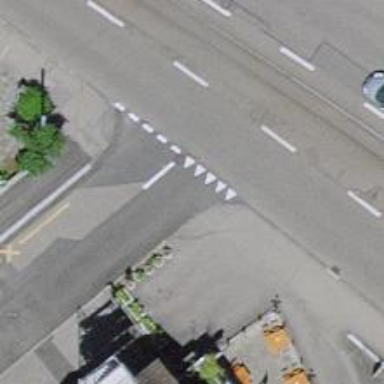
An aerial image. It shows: Road with "give way" sign.